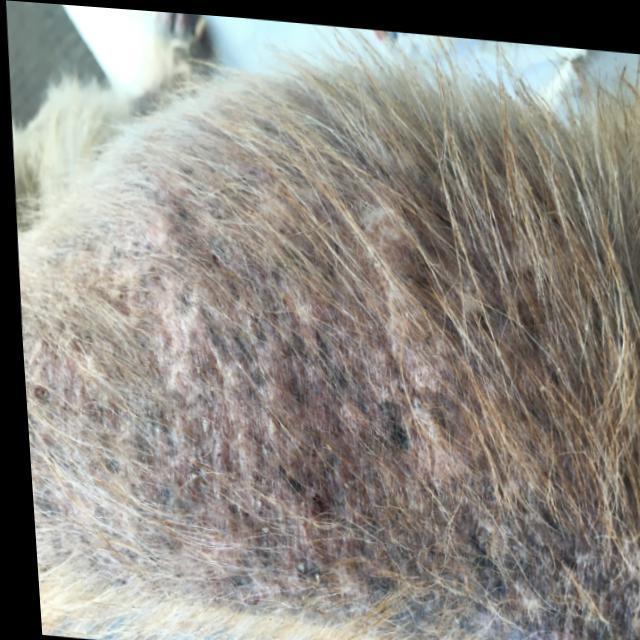
Canine demodicosis (Demodex mange) — caused by Demodex canis mites. Presents with alopecia, follicular papules, pustules, and comedones. Often localized on face and forelimbs.